Field crop: maize
Growth stage: 2
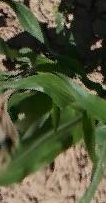
Species: maize